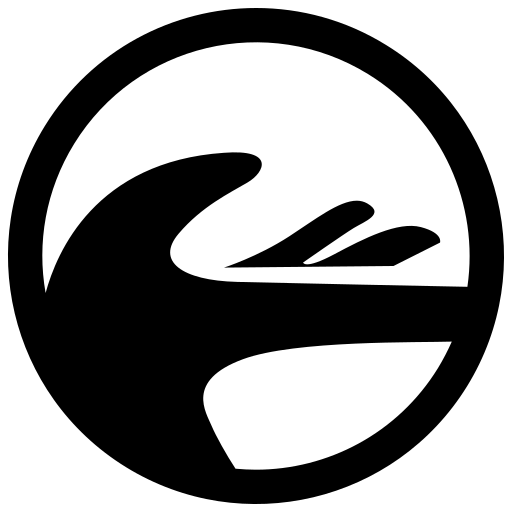
Tags: icon, FontAwesome, fa-icon, brand, joget